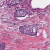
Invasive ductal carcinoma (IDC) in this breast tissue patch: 1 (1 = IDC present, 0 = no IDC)